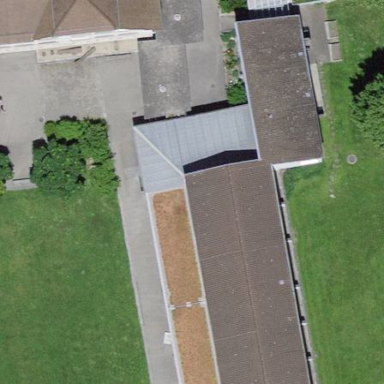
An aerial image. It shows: School building.